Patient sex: M
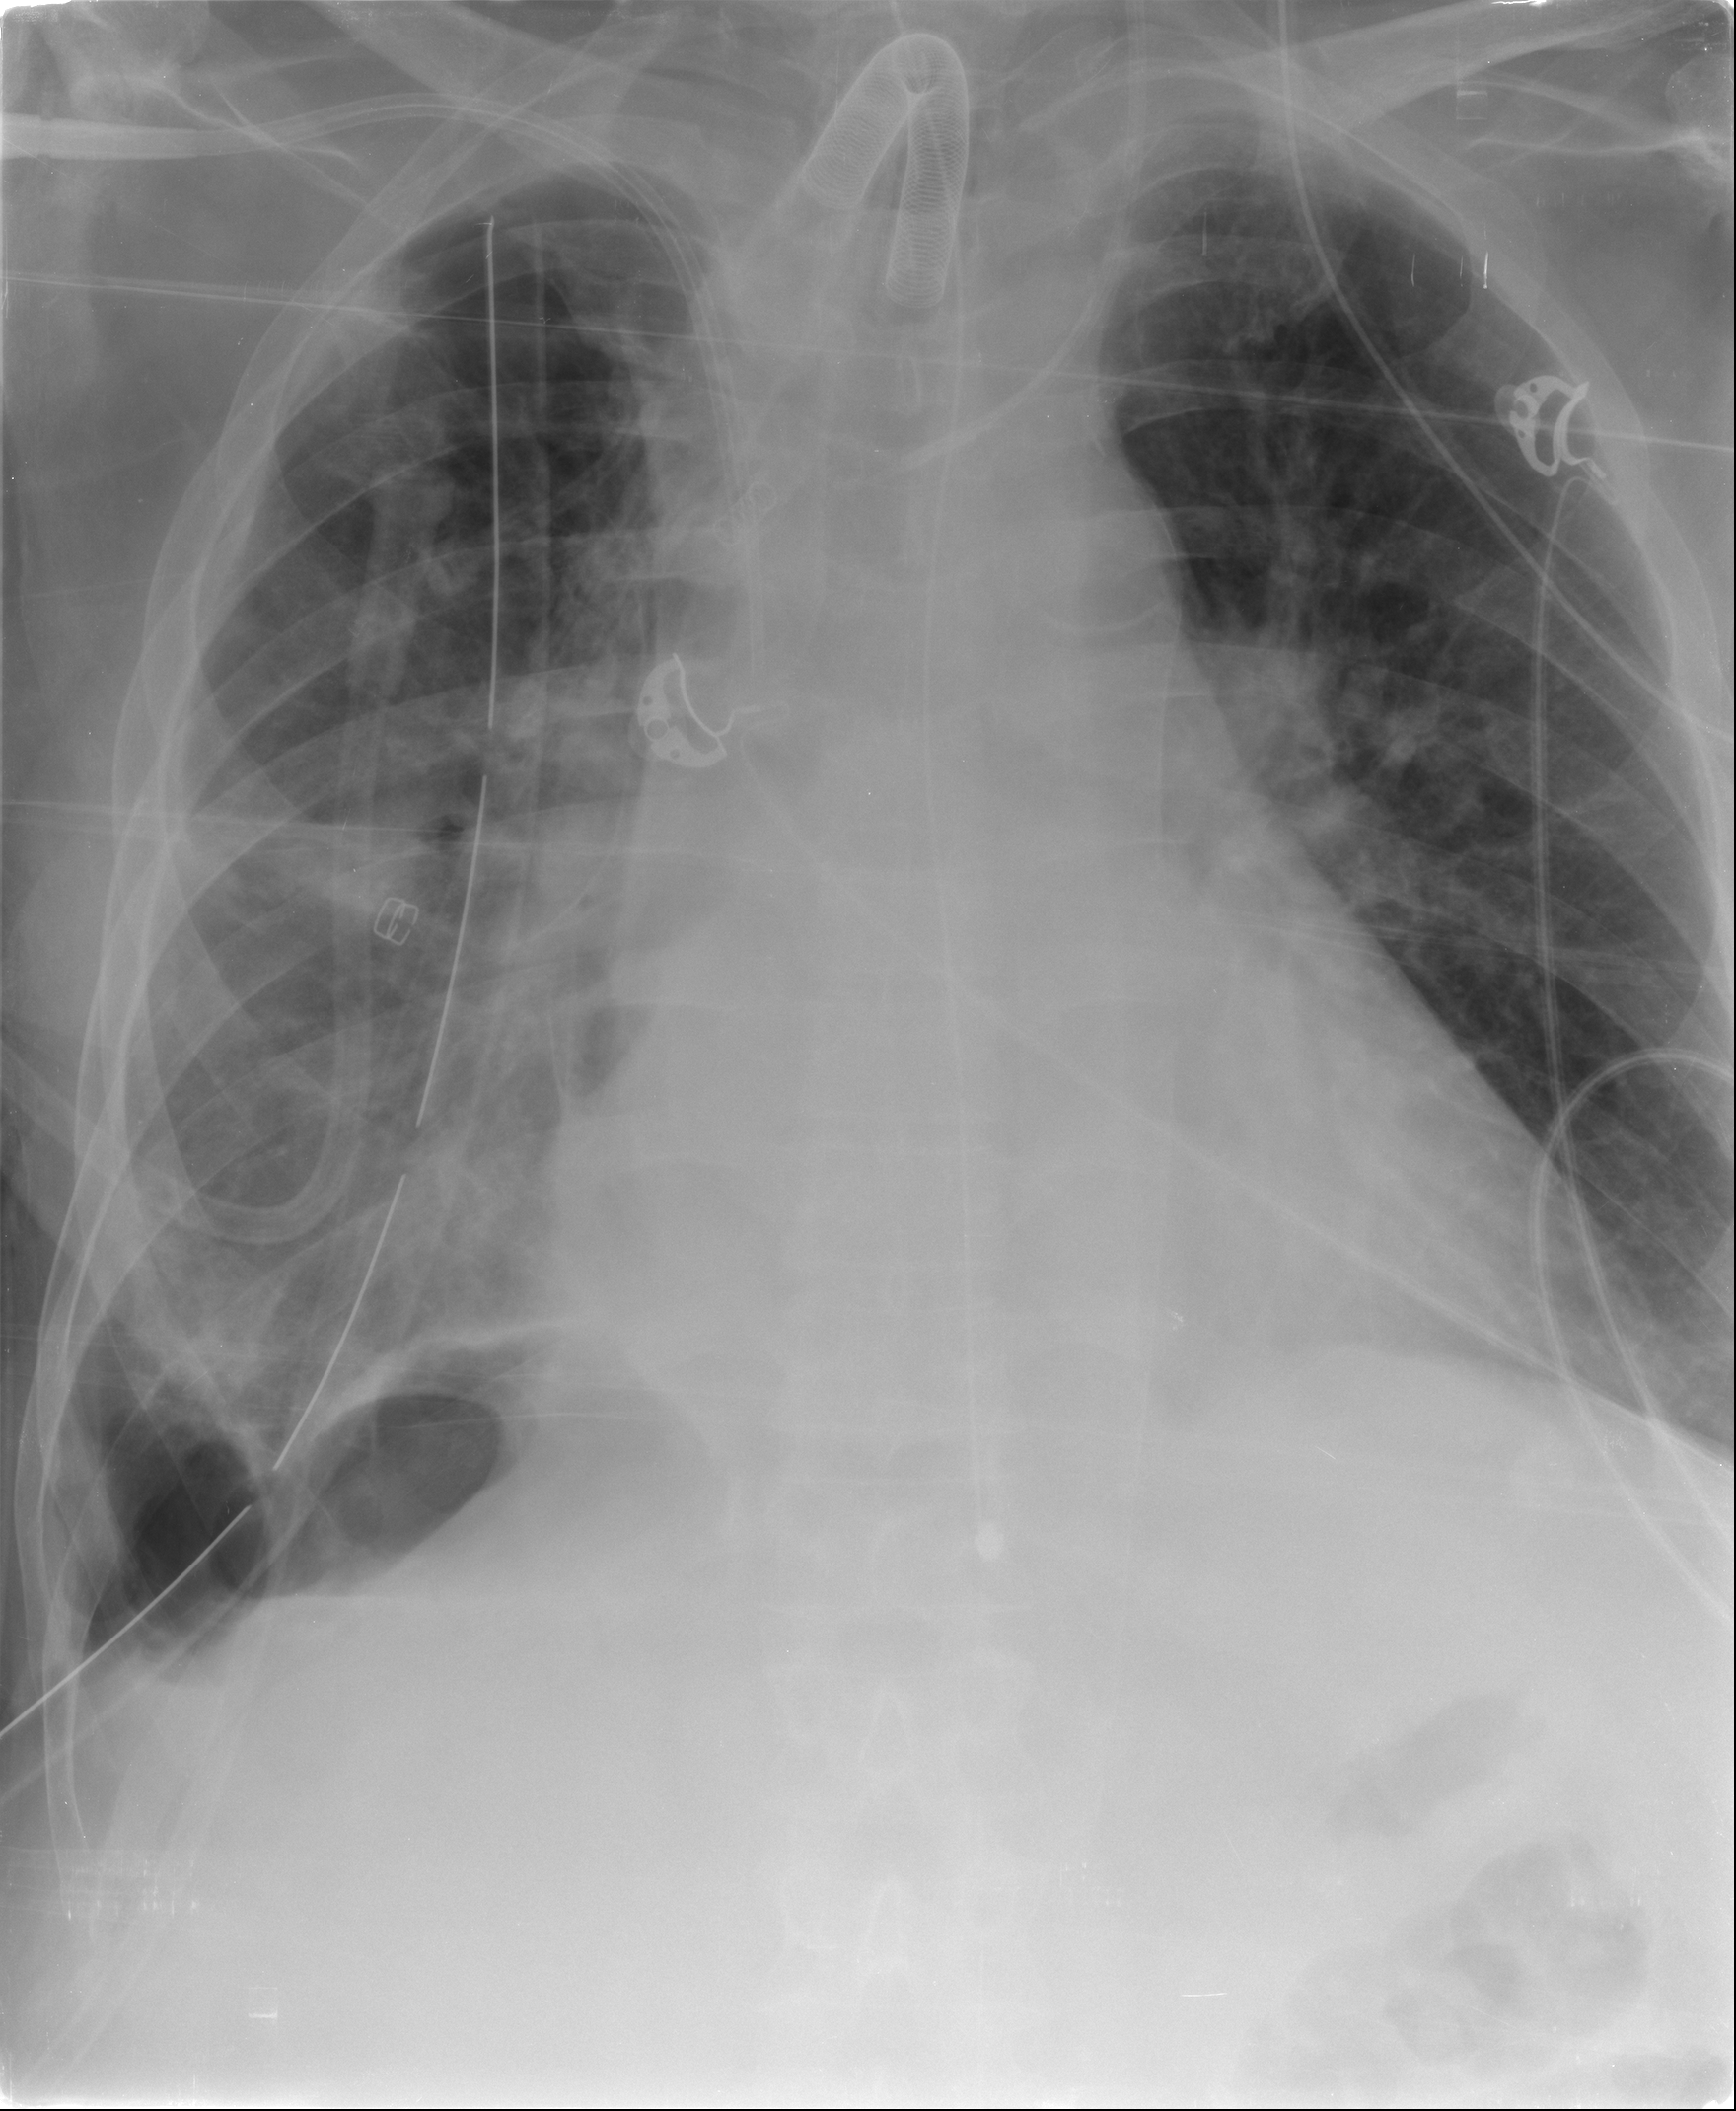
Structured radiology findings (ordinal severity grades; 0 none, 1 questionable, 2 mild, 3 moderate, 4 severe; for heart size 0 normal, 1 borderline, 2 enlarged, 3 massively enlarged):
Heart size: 2
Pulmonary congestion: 0
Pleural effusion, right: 0
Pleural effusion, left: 0
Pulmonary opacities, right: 2
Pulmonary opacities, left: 0
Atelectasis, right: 3
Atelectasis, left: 0